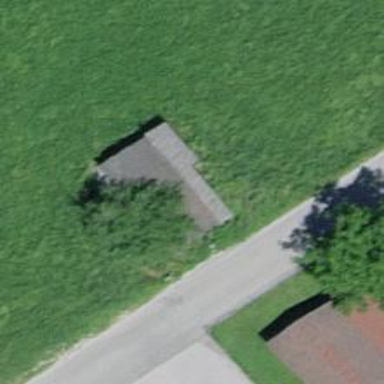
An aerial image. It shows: Shed.